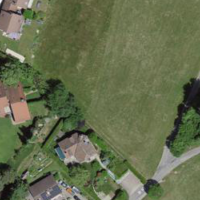
EUNIS habitat code: 24
Species observed at this site:
Lycopus europaeus
Cirsium arvense
Lapsana communis
Acer pseudoplatanus
Urtica dioica
Equisetum arvense